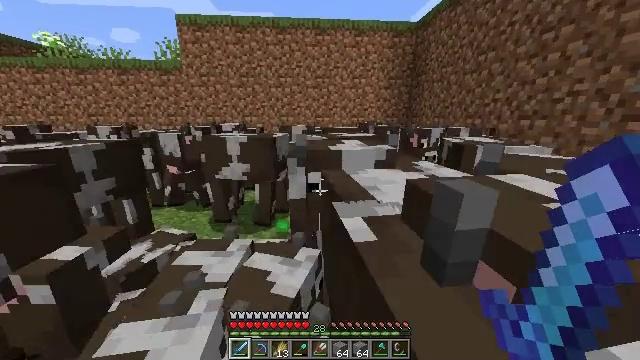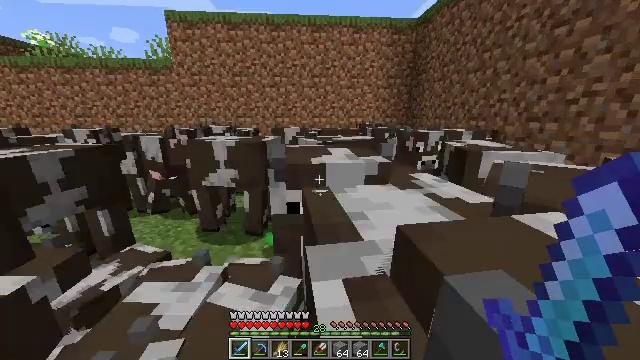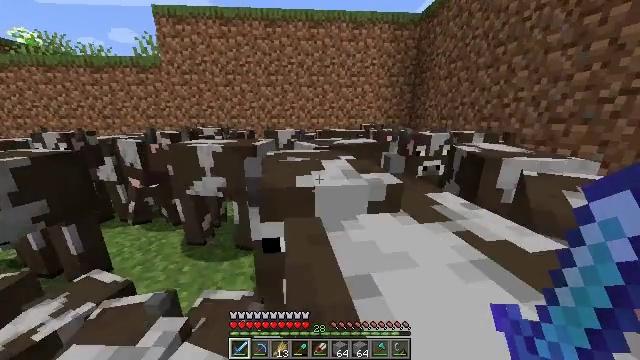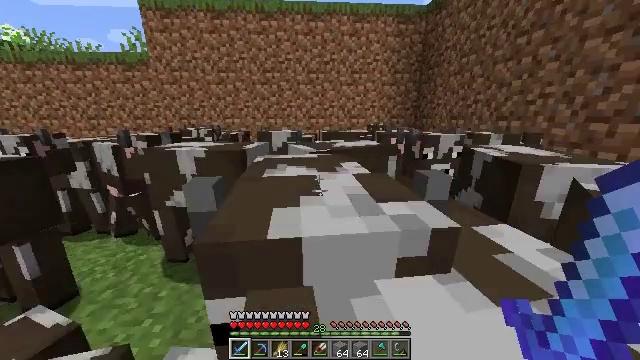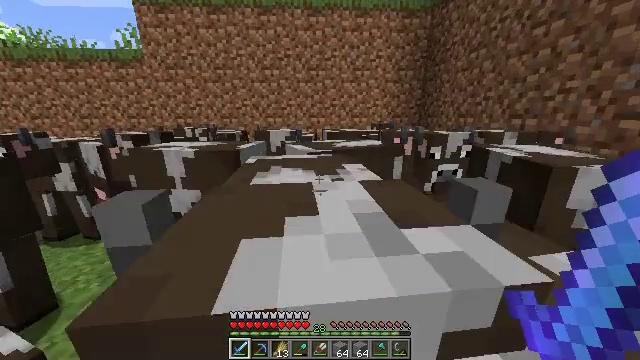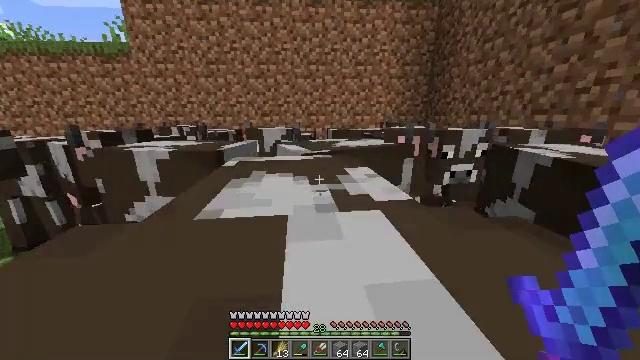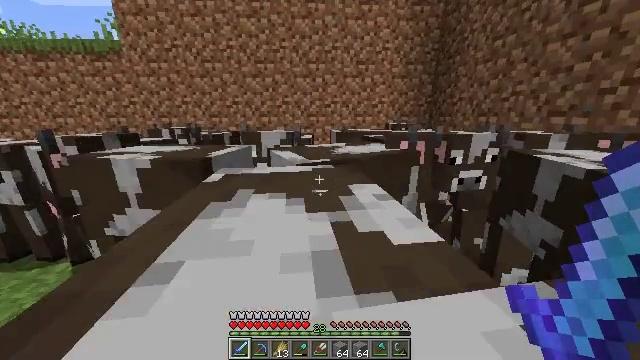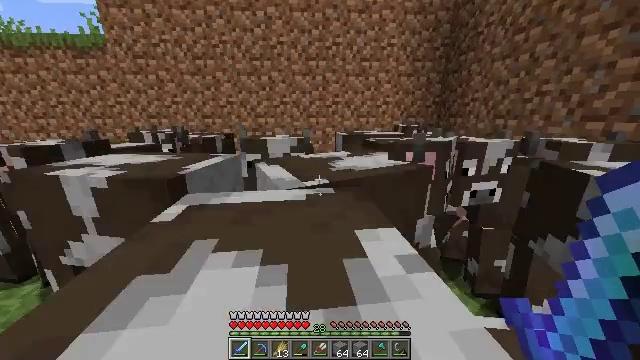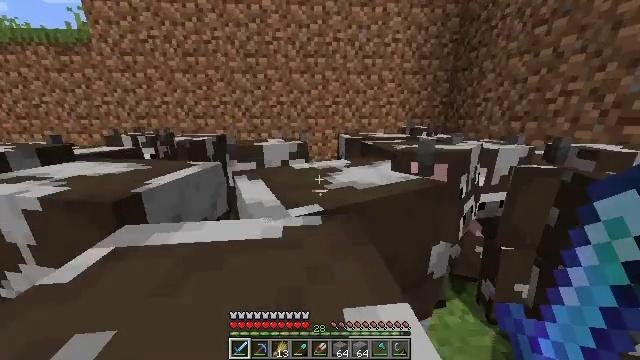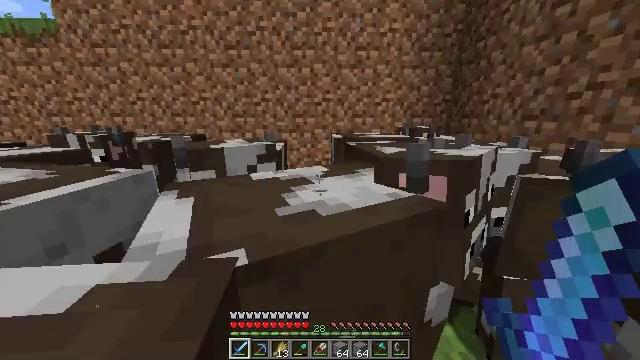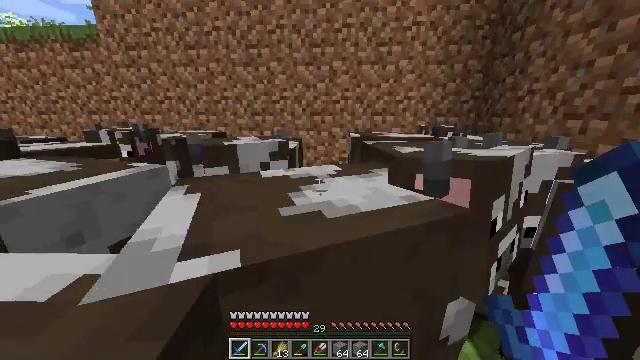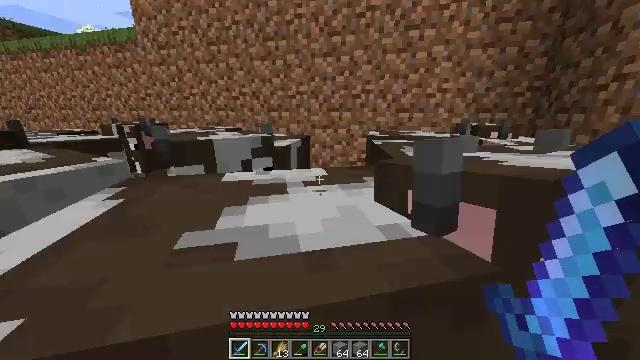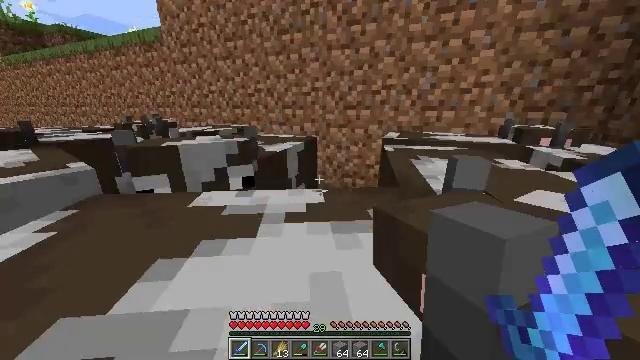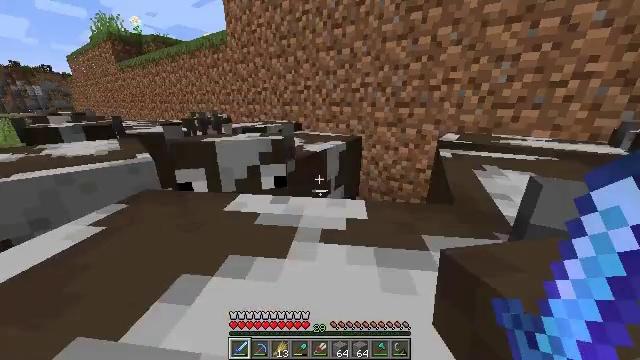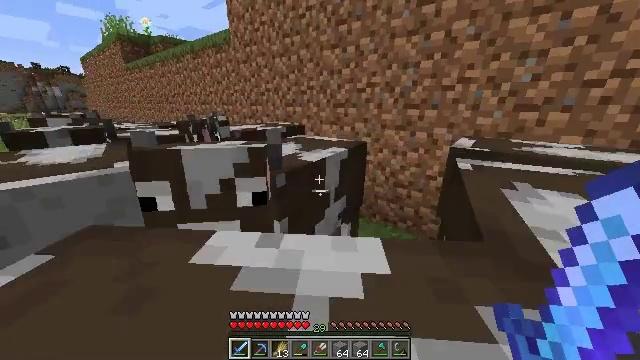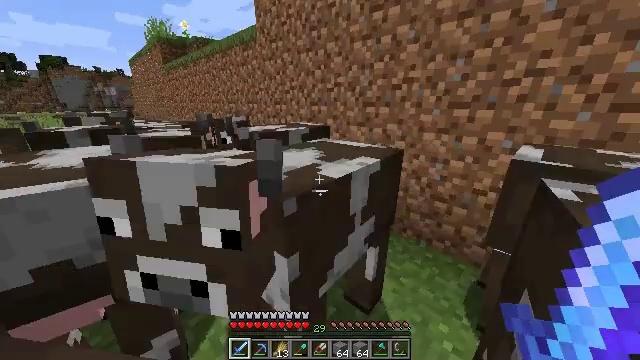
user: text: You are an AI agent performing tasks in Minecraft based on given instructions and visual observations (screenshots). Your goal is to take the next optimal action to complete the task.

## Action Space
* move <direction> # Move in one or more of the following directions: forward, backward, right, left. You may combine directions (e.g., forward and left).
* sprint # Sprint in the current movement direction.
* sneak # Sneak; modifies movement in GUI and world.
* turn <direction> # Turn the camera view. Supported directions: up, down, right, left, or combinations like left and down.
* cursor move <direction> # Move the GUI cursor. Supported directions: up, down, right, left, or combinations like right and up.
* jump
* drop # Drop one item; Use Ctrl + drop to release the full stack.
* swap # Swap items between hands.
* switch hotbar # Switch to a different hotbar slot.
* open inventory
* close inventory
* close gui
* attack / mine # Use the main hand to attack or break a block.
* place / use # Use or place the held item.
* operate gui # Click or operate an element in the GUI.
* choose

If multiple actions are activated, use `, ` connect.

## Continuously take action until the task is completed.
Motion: motion action
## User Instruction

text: Hunt a sheep.
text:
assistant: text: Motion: move forward, sprint
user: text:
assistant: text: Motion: move forward, sprint
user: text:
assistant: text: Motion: move forward, sprint
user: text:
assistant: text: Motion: move forward, sprint
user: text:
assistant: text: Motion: move forward, sprint
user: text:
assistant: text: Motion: move forward, sprint
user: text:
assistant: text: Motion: move forward, sprint
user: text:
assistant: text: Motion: move forward and move right, sprint
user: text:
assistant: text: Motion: move forward and move right, sprint, turn left
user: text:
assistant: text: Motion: move forward and move right, sprint, turn left
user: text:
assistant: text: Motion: move forward and move right, sprint, turn left
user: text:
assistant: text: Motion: move forward, sprint, turn left and down
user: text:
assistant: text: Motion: move forward, sprint, turn left
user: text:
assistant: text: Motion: move forward, sprint, turn left
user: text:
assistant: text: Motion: move forward, sprint, turn left
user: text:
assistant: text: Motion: move forward, sprint, turn left
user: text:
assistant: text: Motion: move forward, sprint, turn left
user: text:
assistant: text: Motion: move forward, sprint, turn left
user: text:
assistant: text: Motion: move forward, sprint, turn left
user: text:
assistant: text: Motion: move forward, sprint, turn left
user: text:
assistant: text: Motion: move forward, sprint, turn left
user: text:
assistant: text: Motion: move forward, sprint, turn left
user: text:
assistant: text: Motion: move forward, sprint
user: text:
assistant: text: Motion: move forward, sprint
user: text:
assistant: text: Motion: move forward, sprint, turn left
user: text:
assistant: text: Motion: move forward, sprint, turn left
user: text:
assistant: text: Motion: move forward, sprint, turn left
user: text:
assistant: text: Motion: move forward, sprint, turn left
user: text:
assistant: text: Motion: move forward, sprint, turn left
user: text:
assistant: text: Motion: move forward, sprint, turn left